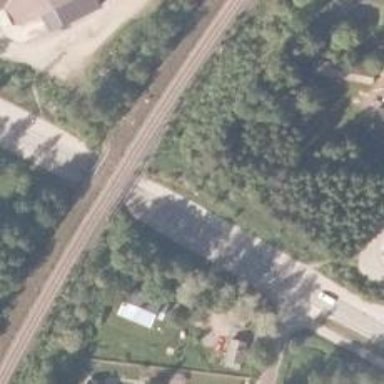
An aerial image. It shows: Bridge carrying railway with continuous electrified contact lines.